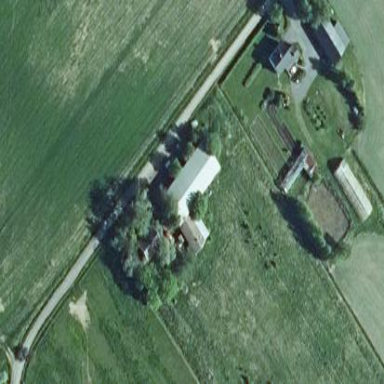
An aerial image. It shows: Farmyard area.